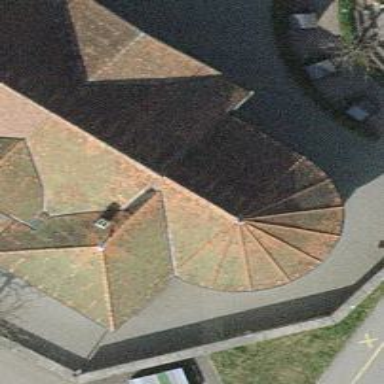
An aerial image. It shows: View of roof edge.